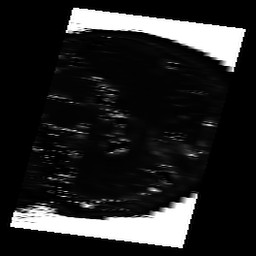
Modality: T2map
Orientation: sagittal
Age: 55
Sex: female
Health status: ill